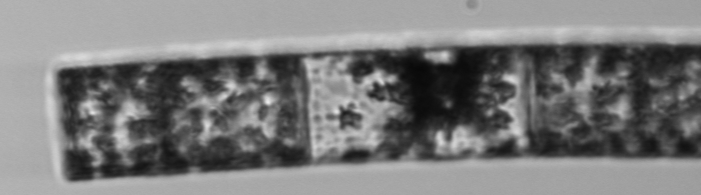
Label: Guinardia_flaccida